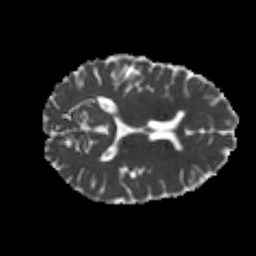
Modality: MD
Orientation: axial
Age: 24
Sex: female
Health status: healthy
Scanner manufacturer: philips
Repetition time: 7.386 s
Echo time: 0.08599 s